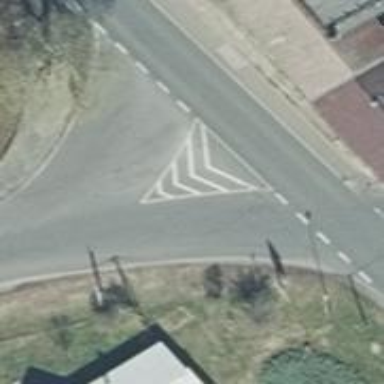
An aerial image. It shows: Secondary road with asphalt surface.